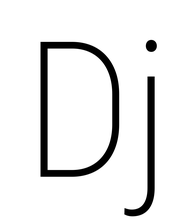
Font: Roboto_Condensed_ExtraLight